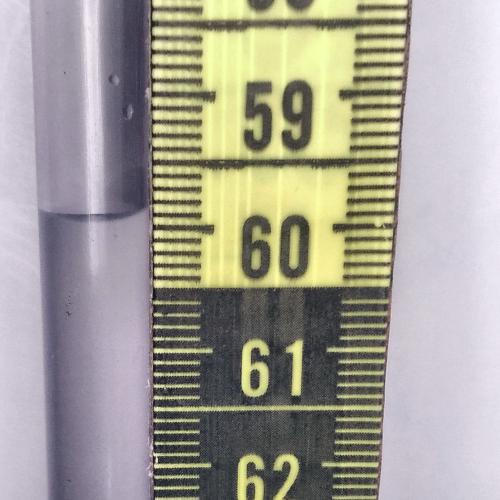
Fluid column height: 59.9 cm